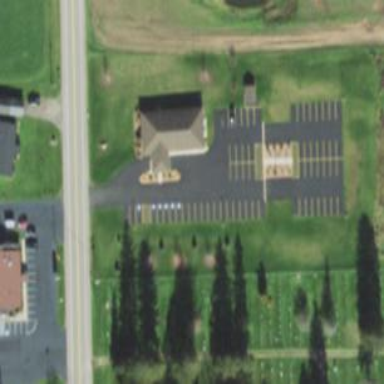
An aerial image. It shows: Driveway leading to service road.